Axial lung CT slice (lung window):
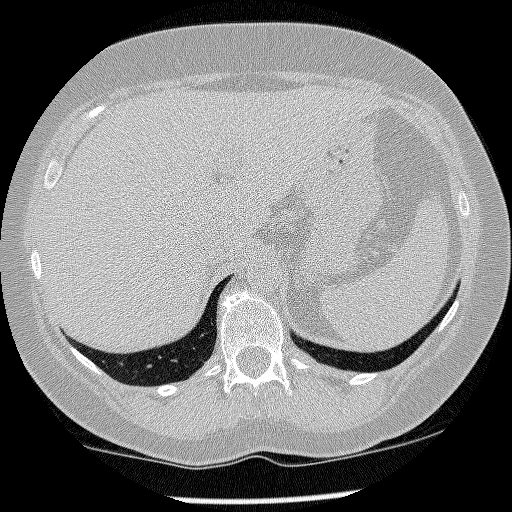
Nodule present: no